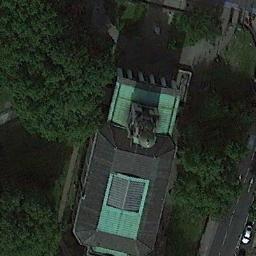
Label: church